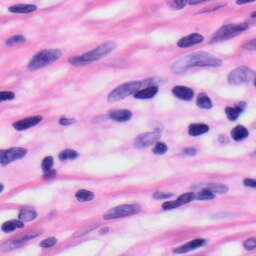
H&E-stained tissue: Skin